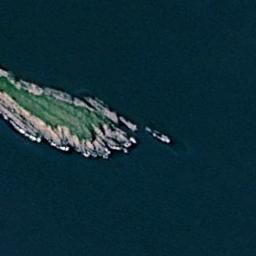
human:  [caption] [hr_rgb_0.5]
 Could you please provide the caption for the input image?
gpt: The irregularly shaped green island is surrounded by blue sea water with white sandy beaches around the island .

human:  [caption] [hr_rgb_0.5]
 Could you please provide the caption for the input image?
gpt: The land on the island is uneven .

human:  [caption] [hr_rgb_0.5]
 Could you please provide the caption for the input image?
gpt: The whole island is green .

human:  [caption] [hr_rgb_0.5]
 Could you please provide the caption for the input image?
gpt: The island with some vegetation is surrounded by deep blue waters .

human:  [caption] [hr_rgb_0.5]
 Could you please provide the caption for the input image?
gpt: The island with green land and brown cliff is on a blue sea .